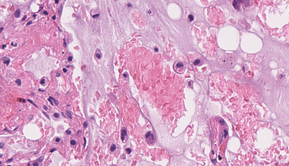
Tumor epithelial tissue: no
Tumor-associated stroma tissue: no
Normal tissue: yes